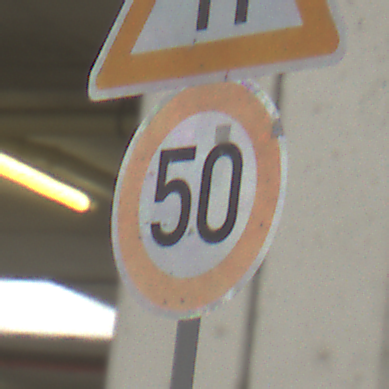
Verkehrszeichen: Geschwindigkeit50
Zusatzzeichen oben: EinseitigVerengteFahrbahnRechts
Umgebung: Roofed, Urban
Tageszeit: Midday
Wetter: Overcast
Licht: Artificial
Jahreszeit: NotSpecified
Kontrast: MediumContrast